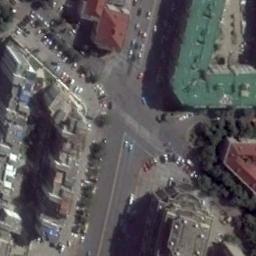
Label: intersection